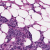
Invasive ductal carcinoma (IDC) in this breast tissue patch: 1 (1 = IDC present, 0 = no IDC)